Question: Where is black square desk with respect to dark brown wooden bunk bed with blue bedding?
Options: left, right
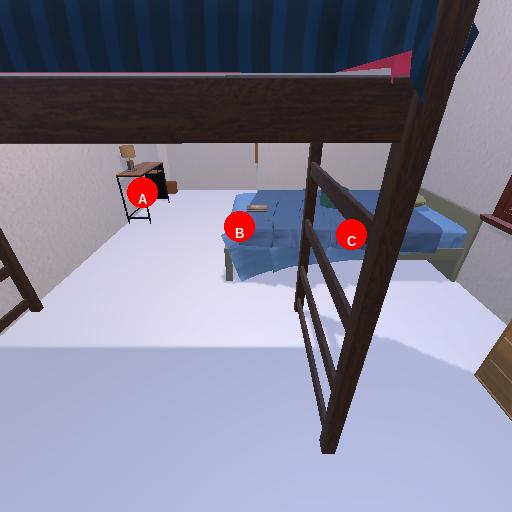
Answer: left